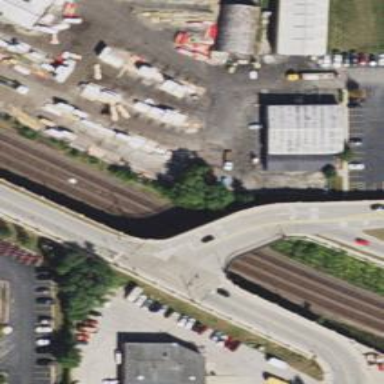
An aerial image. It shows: Tertiary road with bridge.